Question: I used python to read a hdf file(Hierarchical Data Format) that contains image data from a satellite(the name should be MODIS). The python code is able to get the longitude, the latitude and radiance of the image. Then use the data to produce an image.
My teacher told me the objective is to put the image on the map, which I don't understand the meaning of this. But she mentioned to "put" the image on the map, I most likely have to use the "Approximated Nearest neighbor" Library ( ANN library).
After the image is "put" on the map, it should look like this:

So what is the meaning of "Put" the image on the map?
Thank you.
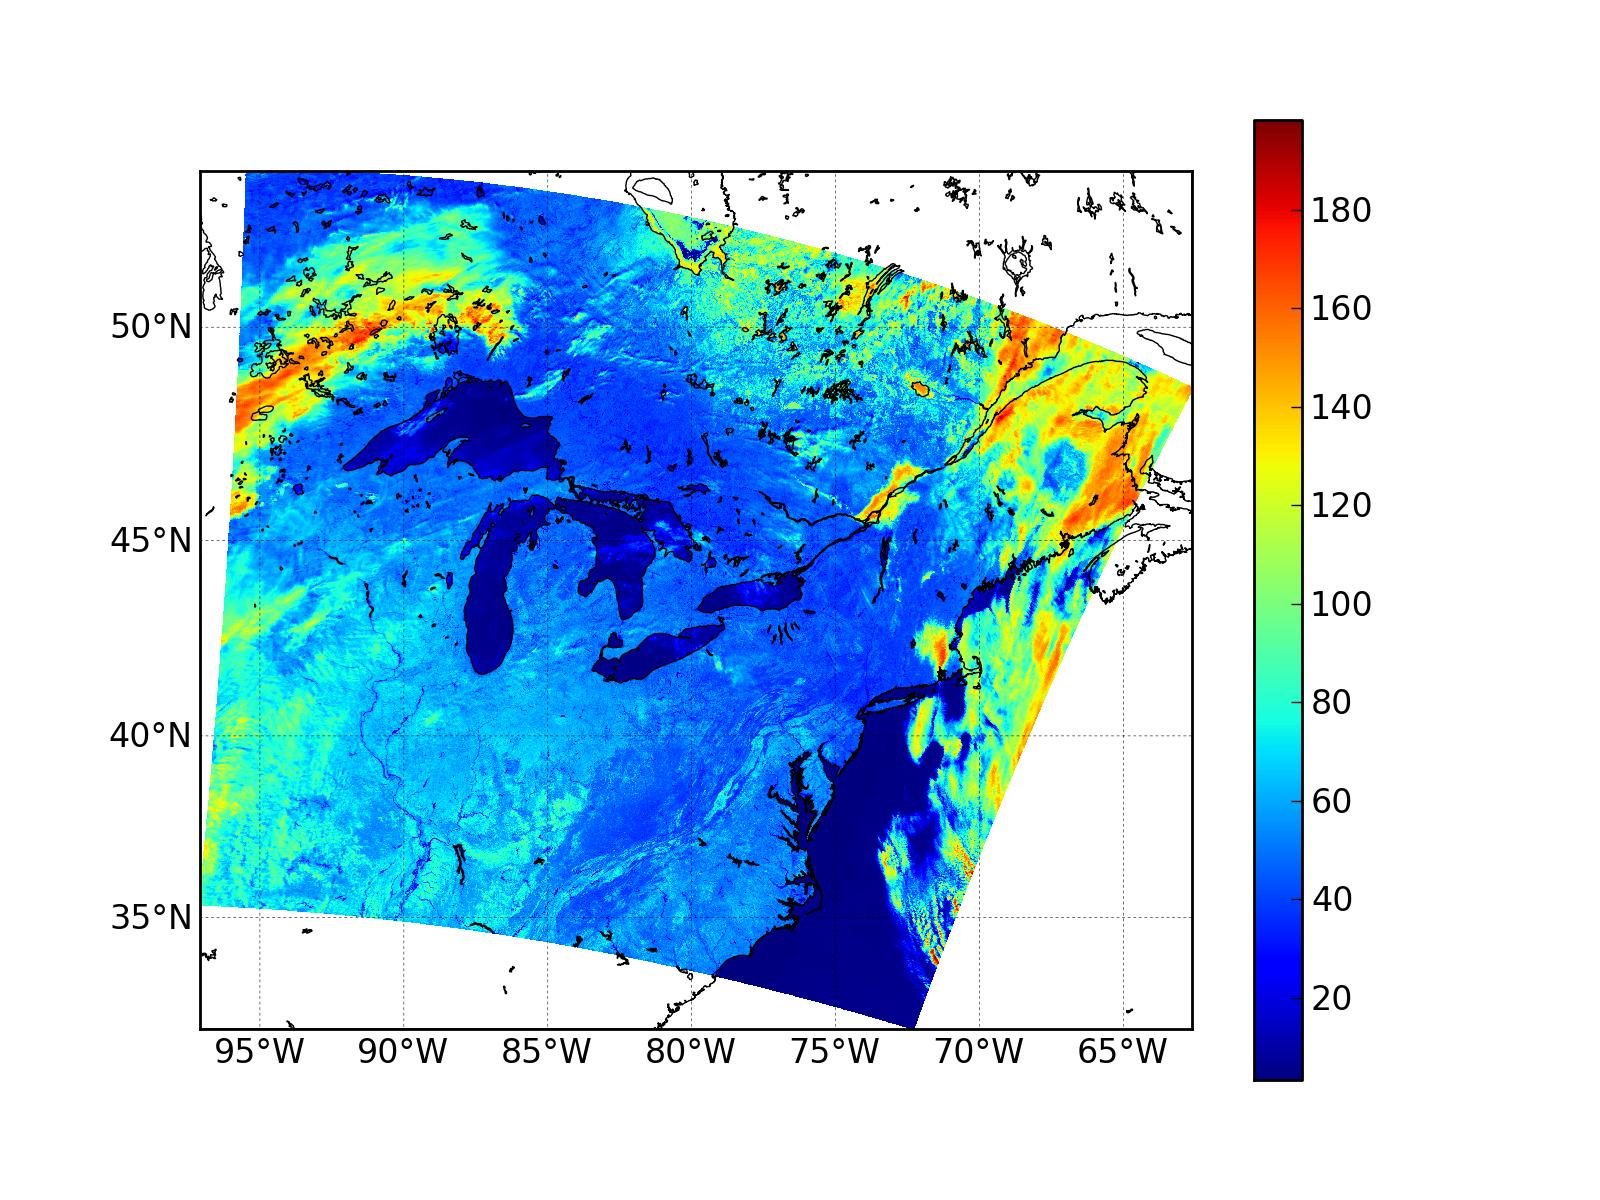
Answer: I assume it means you have to take an image of a map and display your data (radiance) on top of it.
The difficulty is that the pixels of your map image will not correspond to your data points, so you will have to your data at each pixel of your map image. Nearest neighbor is one way to do it.
Basically what you have to do is for a given pixel of your image, find its location in the coordinates of your data (latitude and longitude) and find the data point nearest to this point and save its radiance. Do this for each pixel and you obtain an image of the same size as your map image that you can superimpose as in the example image you showed.